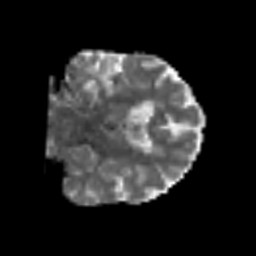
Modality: MD
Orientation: coronal
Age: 66
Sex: female
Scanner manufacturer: siemens
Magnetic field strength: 3 T
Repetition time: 6.1 s
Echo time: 0.101 s